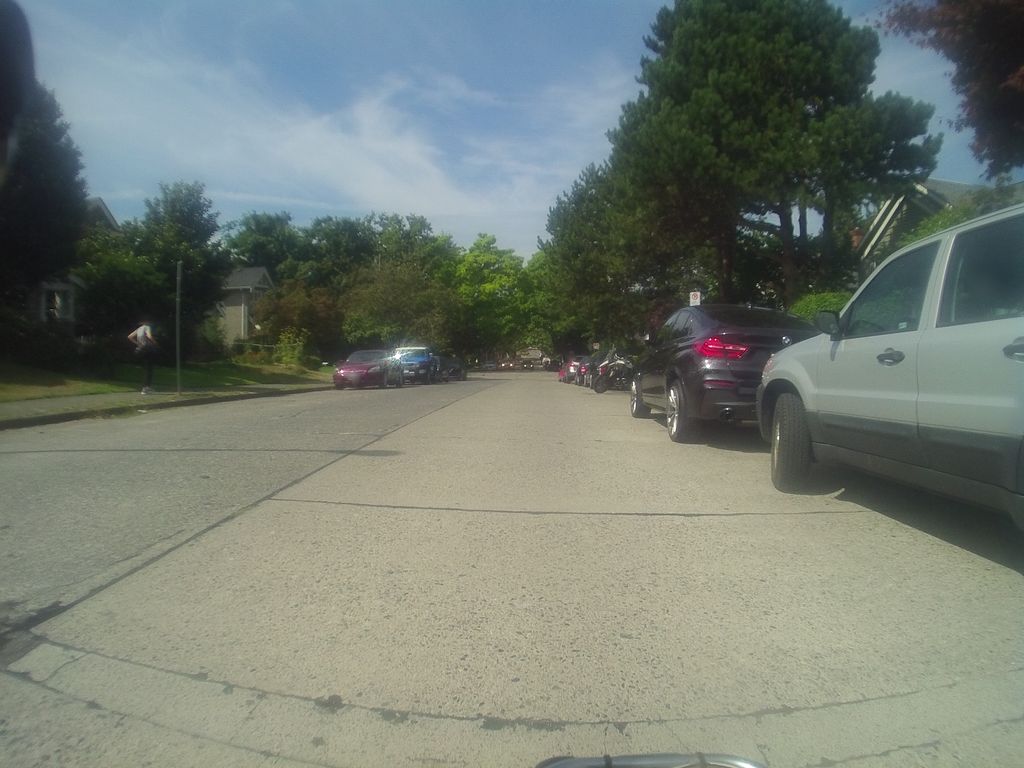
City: vancouver